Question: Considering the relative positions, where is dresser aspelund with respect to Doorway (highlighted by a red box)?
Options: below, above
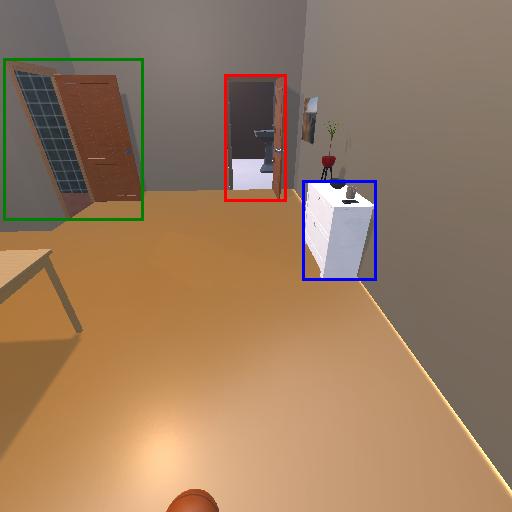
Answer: below